Brain MRI, modality: hrT2
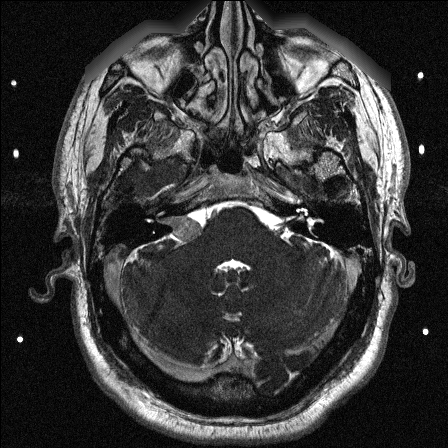